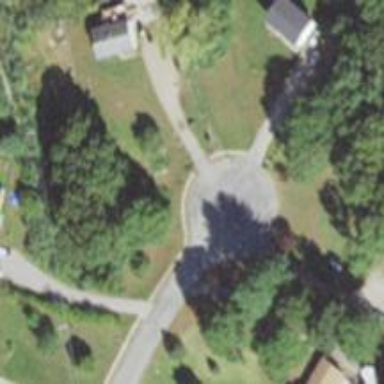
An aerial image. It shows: Turning circle on the road.